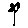
Label: flower